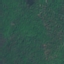
Land use / land cover: Forest